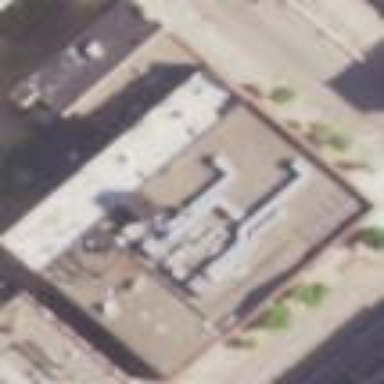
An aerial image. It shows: Theater building.